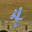
Label: 4